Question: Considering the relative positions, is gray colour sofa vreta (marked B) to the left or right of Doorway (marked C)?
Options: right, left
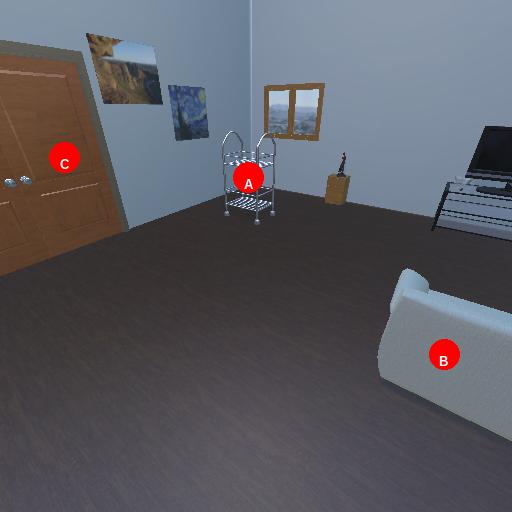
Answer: right